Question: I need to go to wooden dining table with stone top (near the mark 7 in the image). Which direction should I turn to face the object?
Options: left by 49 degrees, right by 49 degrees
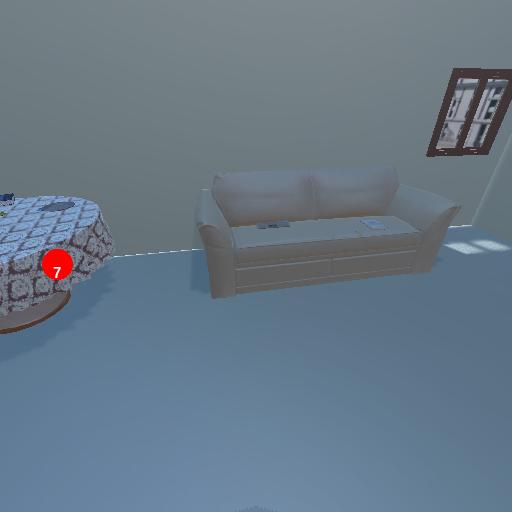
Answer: left by 49 degrees